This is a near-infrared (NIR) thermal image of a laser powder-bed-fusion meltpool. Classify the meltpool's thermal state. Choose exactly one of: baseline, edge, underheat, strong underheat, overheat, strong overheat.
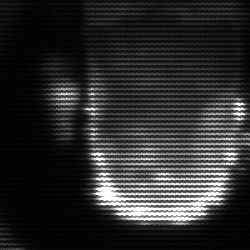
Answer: baseline